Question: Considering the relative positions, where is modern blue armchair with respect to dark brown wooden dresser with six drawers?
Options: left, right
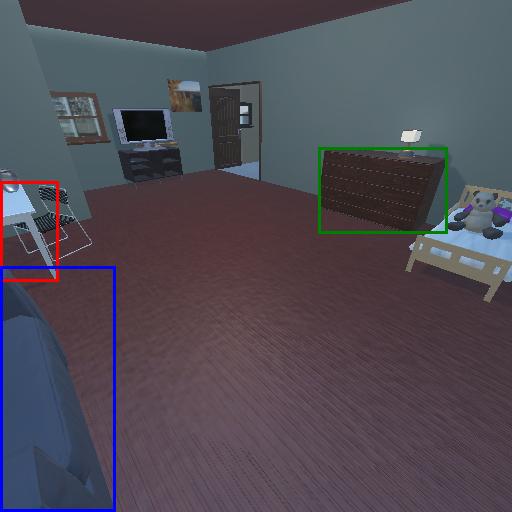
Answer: left